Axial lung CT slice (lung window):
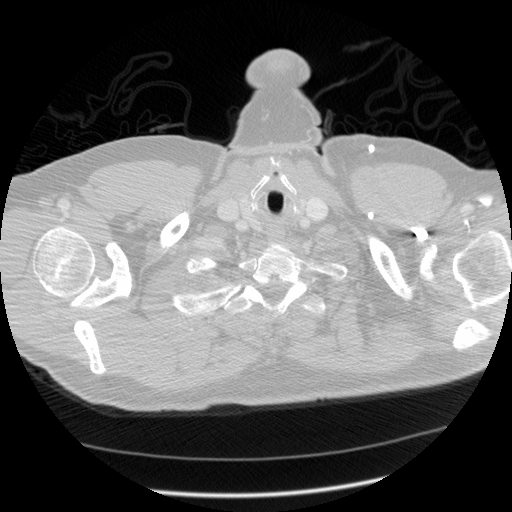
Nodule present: no